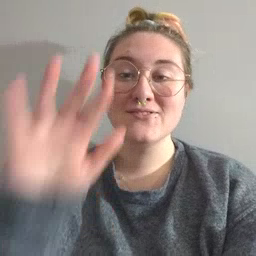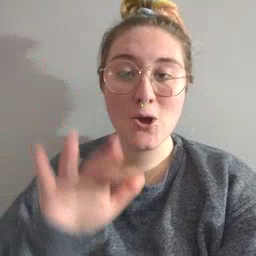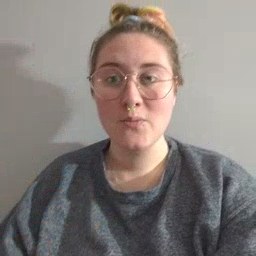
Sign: snow